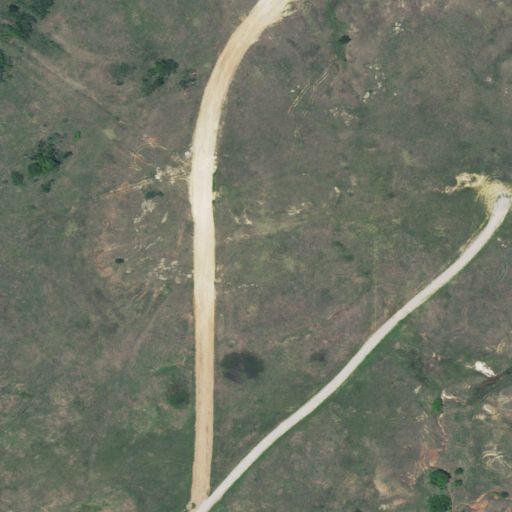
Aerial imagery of mountain in Oklahoma named Parks Hill containing only grassland